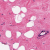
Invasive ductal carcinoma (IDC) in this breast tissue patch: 0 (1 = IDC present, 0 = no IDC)